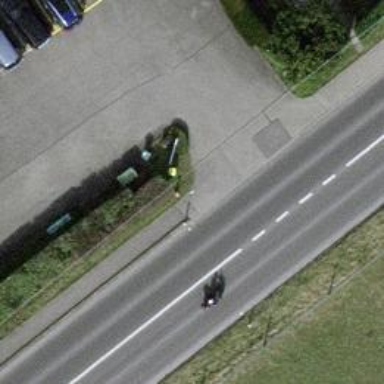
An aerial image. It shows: Post box is visible.